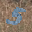
Label: 5